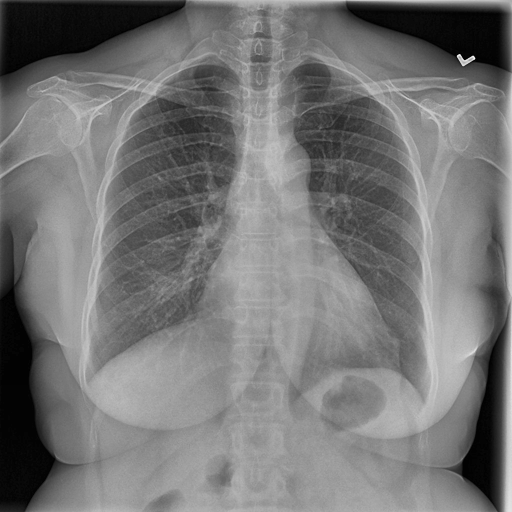
Finding: NORMAL